Question: I'm working on a program for a little store. When I click the button "Report", it must show a Table, like this one:

Column names "A", "B"..."N", must be the names of the employees. But I can't figure out how.
Here is my code:
'''
public void Inform()
{
String[] employee;
String[] product[];
this.setLayout(null);
Inform=new JTable(nulo, employee.length);
model = new DefaultTableModel() {
private static final long serialVersionUID = 1L;
@Override
public int getColumnCount() {
return 1;
}
@Override
public boolean isCellEditable(int row, int col) {
return false;
}
@Override
public int getRowCount() {
return Inform.getRowCount();
}
};
headerTable = new JTable(model);
for (int i = 0; i < Inform.getRowCount(); i++)
headerTable.setValueAt(product[i], i, 0);
headerTable.setShowGrid(false);
headerTable.setAutoResizeMode(JTable.AUTO_RESIZE_OFF);
headerTable.setPreferredScrollableViewportSize(new Dimension(50, 0));
headerTable.getColumnModel().getColumn(0).setPreferredWidth(50);
scrollPane = new JScrollPane(Inform);
scrollPane.setRowHeaderView(headerTable);
scrollPane.setBounds(5,5,500,500);
scrollPane.setEnabled(false);
this.add(scrollPane);
}
'''
Employee and product variates depending how many are entered. nulo is how many products are ready to sell.
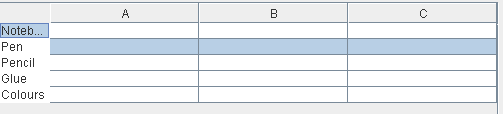
Answer: You should add <URL> in your TableModel:
'''
String[] employee = {"Employee 1", "Employee 2"};
@Override
public String getColumnName(int index) {
return employee[index];
}
'''
In your case this could be:
'''
model = new DefaultTableModel() {
private static final long serialVersionUID = 1L;
String[] employee = {"Employee 1", "Employee 2"};
@Override
public int getColumnCount() {
return employee.length;
}
@Override
public boolean isCellEditable(int row, int col) {
return false;
}
@Override
public int getRowCount() {
return Inform.getRowCount();
}
@Override
public String getColumnName(int index) {
return employee[index];
}
};
'''
And here is a fully working example:
'''
import javax.swing.JFrame;
import javax.swing.JScrollPane;
import javax.swing.JTable;
import javax.swing.table.DefaultTableModel;
public class TableNamesTest extends JFrame {
public TableNamesTest() {
DefaultTableModel model = new DefaultTableModel() {
String[] employee = {"emp 1", "emp 2"};
@Override
public int getColumnCount() {
return employee.length;
}
@Override
public String getColumnName(int index) {
return employee[index];
}
};
JTable table = new JTable(model);
add(new JScrollPane(table));
pack();
setDefaultCloseOperation(EXIT_ON_CLOSE);
setVisible(true);
}
public static void main(String[] args) {
new TableNamesTest();
}
}
'''